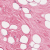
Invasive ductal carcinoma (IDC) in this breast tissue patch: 0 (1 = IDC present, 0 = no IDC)